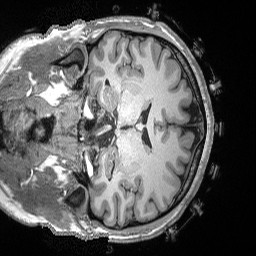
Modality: T1w
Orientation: coronal
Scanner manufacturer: siemens
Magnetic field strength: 3 T
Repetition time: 2.53 s
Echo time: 0.00169 s